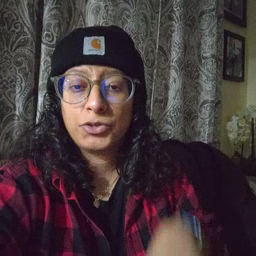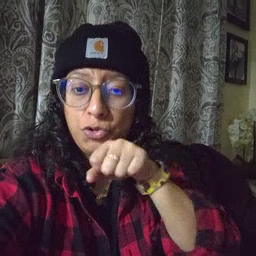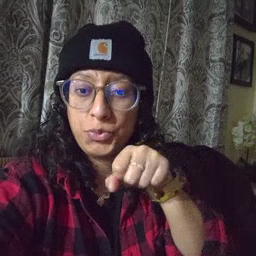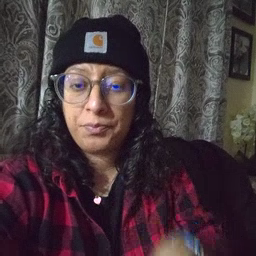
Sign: shoe